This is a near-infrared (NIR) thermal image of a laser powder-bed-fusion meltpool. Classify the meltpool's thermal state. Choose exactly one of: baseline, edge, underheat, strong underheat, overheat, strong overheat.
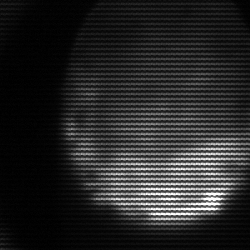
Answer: edge